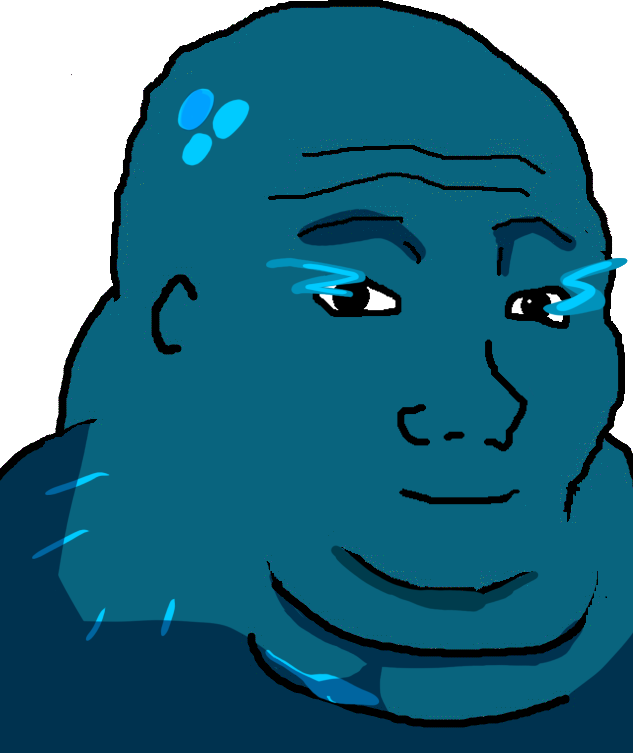
Label: 5_Blobjak